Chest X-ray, AP view. Patient: 21 years old, sex M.
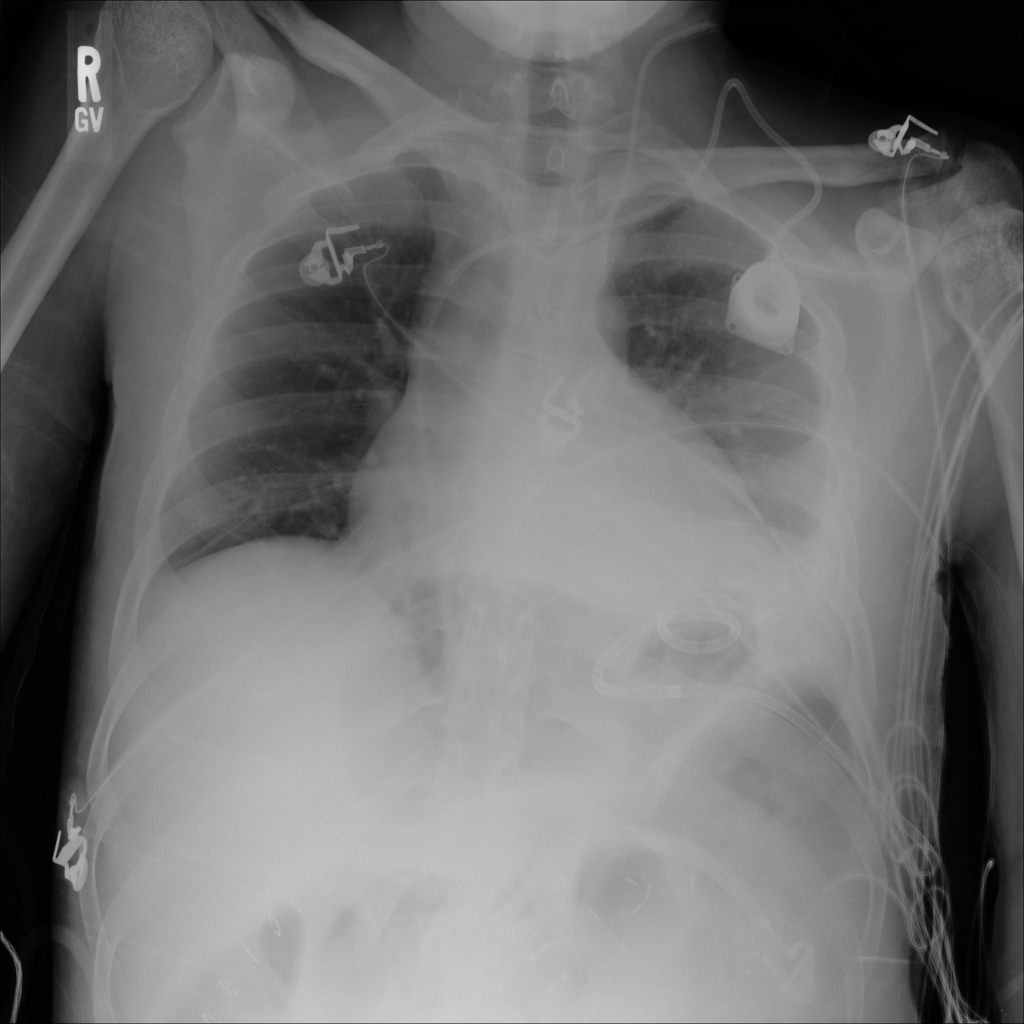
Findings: Atelectasis, Effusion, Infiltration